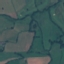
Label: Pasture